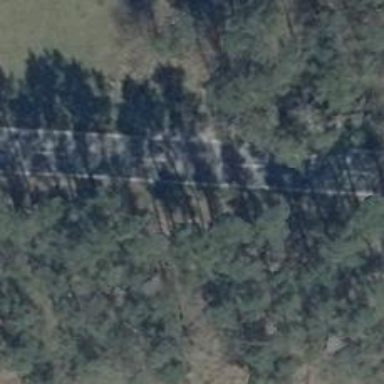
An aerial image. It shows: Tertiary road with asphalt surface.